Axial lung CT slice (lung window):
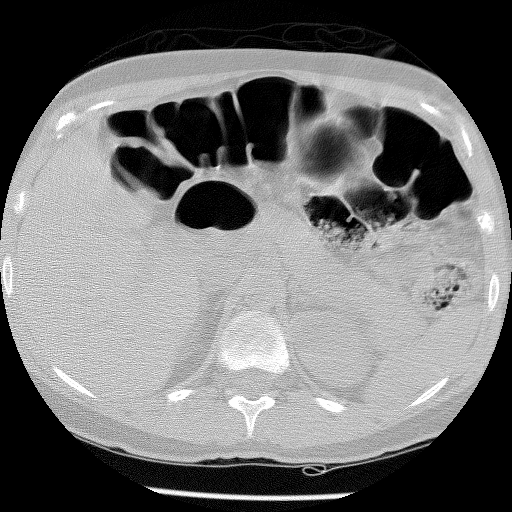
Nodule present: no